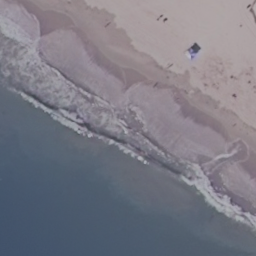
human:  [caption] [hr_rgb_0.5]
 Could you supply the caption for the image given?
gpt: The waves beat on the white sands .

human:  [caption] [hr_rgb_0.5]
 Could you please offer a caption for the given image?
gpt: Waves slapping a white sand beach .

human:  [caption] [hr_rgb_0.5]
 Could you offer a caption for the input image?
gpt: Waves slapping a white sand beach throw up white foams .

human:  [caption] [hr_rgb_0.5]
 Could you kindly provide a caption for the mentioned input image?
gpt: This is a beach with blue-green waters and sand .

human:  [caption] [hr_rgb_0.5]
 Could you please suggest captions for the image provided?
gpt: Waves slapping a white sand beach throw up white foams .